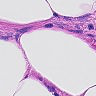
Metastatic tissue present: no